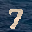
Label: 7